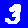
Digit: 3